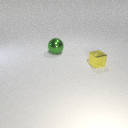
large green metal sphere behind small yellow metal cube